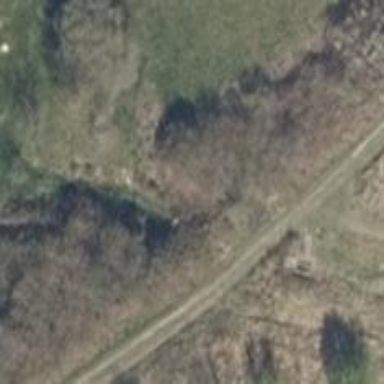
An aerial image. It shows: Culvert tunnel.